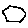
Label: hexagon